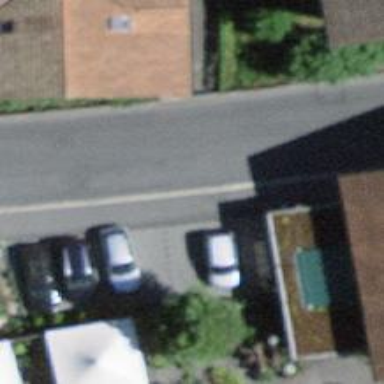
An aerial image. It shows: Residential road with asphalt surface. There is sidewalk on the left side.